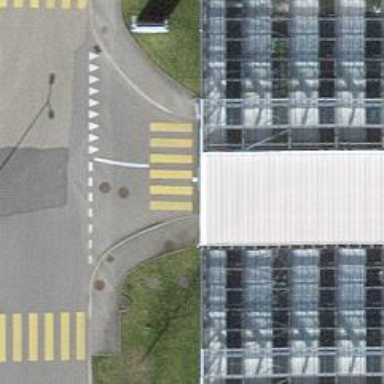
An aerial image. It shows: Parking entrance.